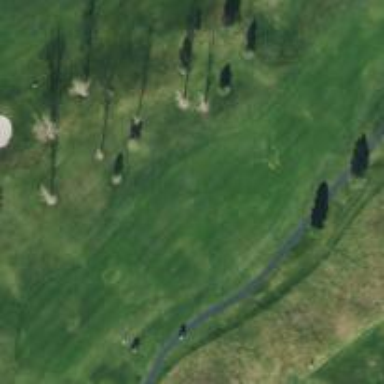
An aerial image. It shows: Golf fairway surrounded by grass in golf sport setting.